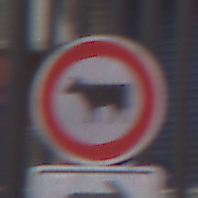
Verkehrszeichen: VerbotViehtrieb
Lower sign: RichtungsangabeDurchPfeile5
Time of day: MorningAfternoon
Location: Outdoor (Urban)
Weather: Overcast
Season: NotSpecified
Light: Natural